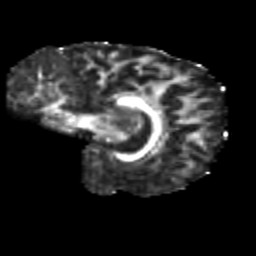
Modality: FA
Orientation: sagittal
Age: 11
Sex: female
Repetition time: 9.5 s
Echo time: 0.089 s